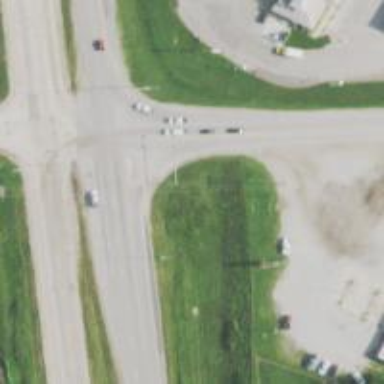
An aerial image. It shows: Secondary road crossing bridge.